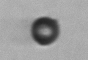
Label: bead